Question: Hi I have found an awesome tutorial to show an overview of my app. how would you return back to the main app after this tutorial view has been viewed?
Here is the location of the tutorial and all the <URL>.
My app views are in storyboard and I have a navigationcontroller in which my rootviewcontroller is held.
I'm hoping to return to the rootviewcontroller of the navigation controller after the last page of the tutorial view is displayed.
Thank you if you can help.

Here is my storyboard:
The code I used to load the tutorial is this in AppDelegate:
'''
- (BOOL)application:(UIApplication *)application didFinishLaunchingWithOptions:(NSDictionary *)launchOptions
{
/* This loads up the xib but I can't get back to the storyboard rootViewController */
if (tutorialHasBeenSeen == false) {
self.window = [[UIWindow alloc] initWithFrame:[[UIScreen mainScreen] bounds]];
// Override point for customization after application launch.
self.appViewController = [[APPViewController alloc] initWithNibName:@"APPViewController" bundle:nil];
self.window.rootViewController = self.appViewController;
[self.window makeKeyAndVisible];
tutorialHasBeenSeen =TRUE;
}
return YES;
}
'''
Would I try to pop to the rootView in the AppViewController.m in the method:
'''
- (UIViewController *)pageViewController:(UIPageViewController *)pageViewController viewControllerAfterViewController:(UIViewController *)viewController {
NSUInteger index = [(APPChildViewController *)viewController index];
index++;
if (index == 5) {
return nil;
}
return [self viewControllerAtIndex:index];
}
'''
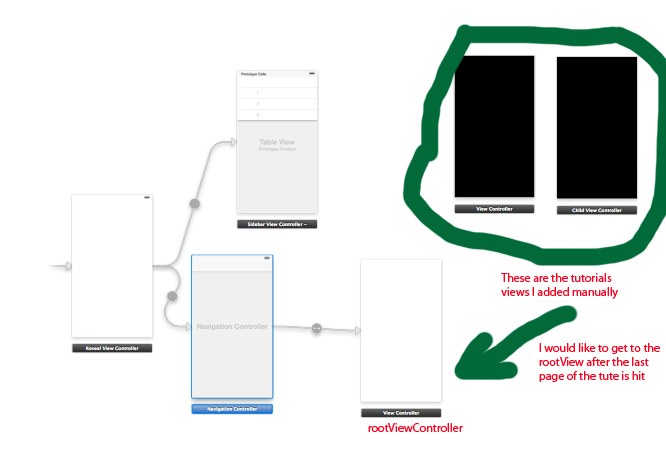
Answer: Have you tried using
'[self.navigationController popToRootViewControllerAnimated:YES];'
Now that I see what you are trying to do, I would recommend changing your approach:
Instead of choosing if you should present the in the didFinishLaunchingWithOptions method in the application delegate, why don't you always start on your application's view controller, and here determine if the user should be displayed with a or not, in that way you can invoke the view controller inside your First view controller in your established navigation way of displaying hierarchical content.

The reason that you can't go from to your view controller is because you are assigning the as your window view controller directly from the app delegate. So there is no way of going '' from to your view controller, to fix this I can think on two options,
- -
1.Don't present your Tutorial from the AppDelegate, so leave the following method clean or as necessary but to perform other actions.
'''
- (BOOL)application:(UIApplication *)application didFinishLaunchingWithOptions:(NSDictionary *)launchOptions
{
return YES;
}
'''
2.From the view controller that will be your view controller, invoke your Tutorial using <URL> applying your desired logic for determining when a user should see the tutorial. If done properly when the app starts and the appears it will be invisible that you are first displaying the view controller
3.From your view controller and at the desired moment <URL> your view controller so you can go back to the view controller